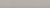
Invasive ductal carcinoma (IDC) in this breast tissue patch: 0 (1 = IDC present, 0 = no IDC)